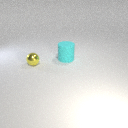
small yellow metal sphere in front of large cyan rubber cylinder